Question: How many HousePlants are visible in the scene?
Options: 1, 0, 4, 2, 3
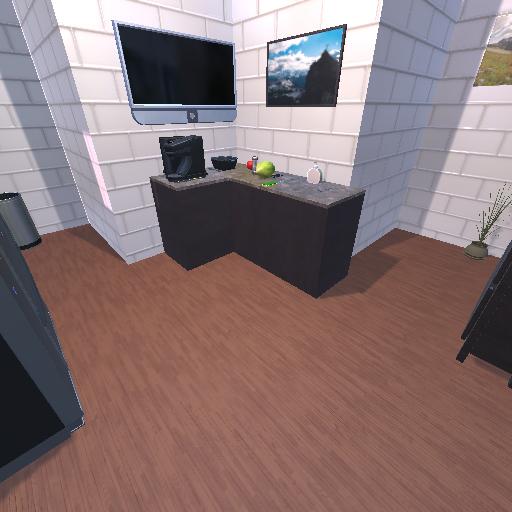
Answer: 1